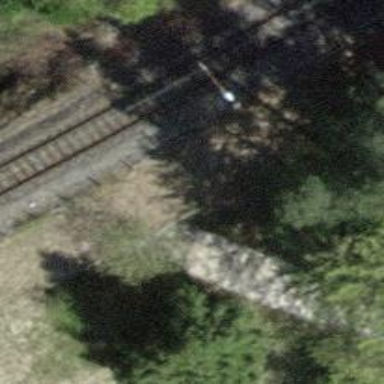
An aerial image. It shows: Track road with grade2 track type going through tunnel.